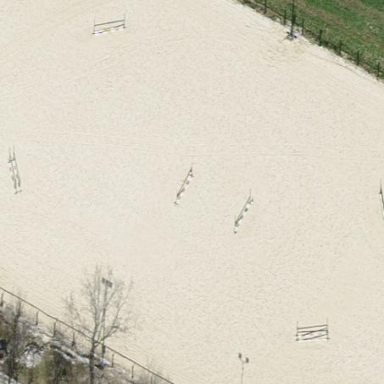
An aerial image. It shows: Equestrian pitch for leisure land activities.